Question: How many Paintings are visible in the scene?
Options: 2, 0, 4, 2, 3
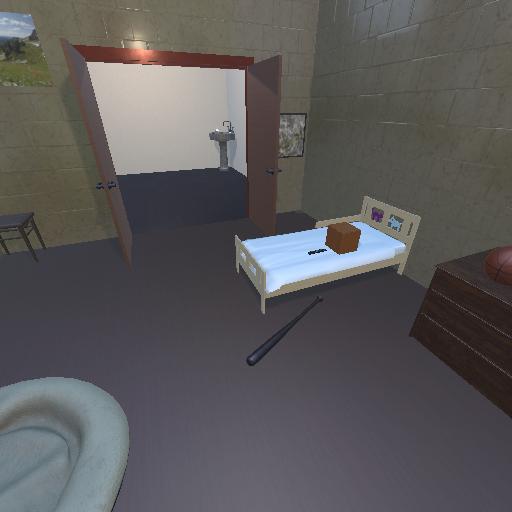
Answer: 2